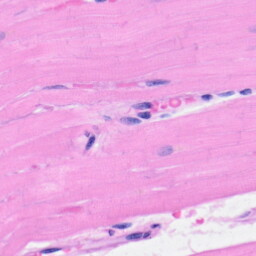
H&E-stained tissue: Heart